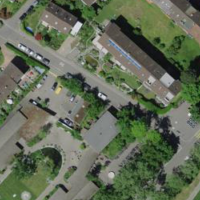
EUNIS habitat code: 53
Species observed at this site:
Bufo bufo
Lapsana communis
Grammoptera ruficornis